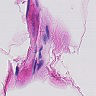
Metastatic tissue present: no